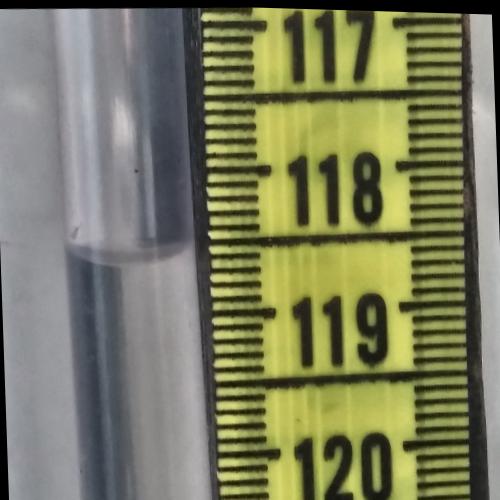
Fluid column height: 118.6 cm